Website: crate-barrel
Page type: payment
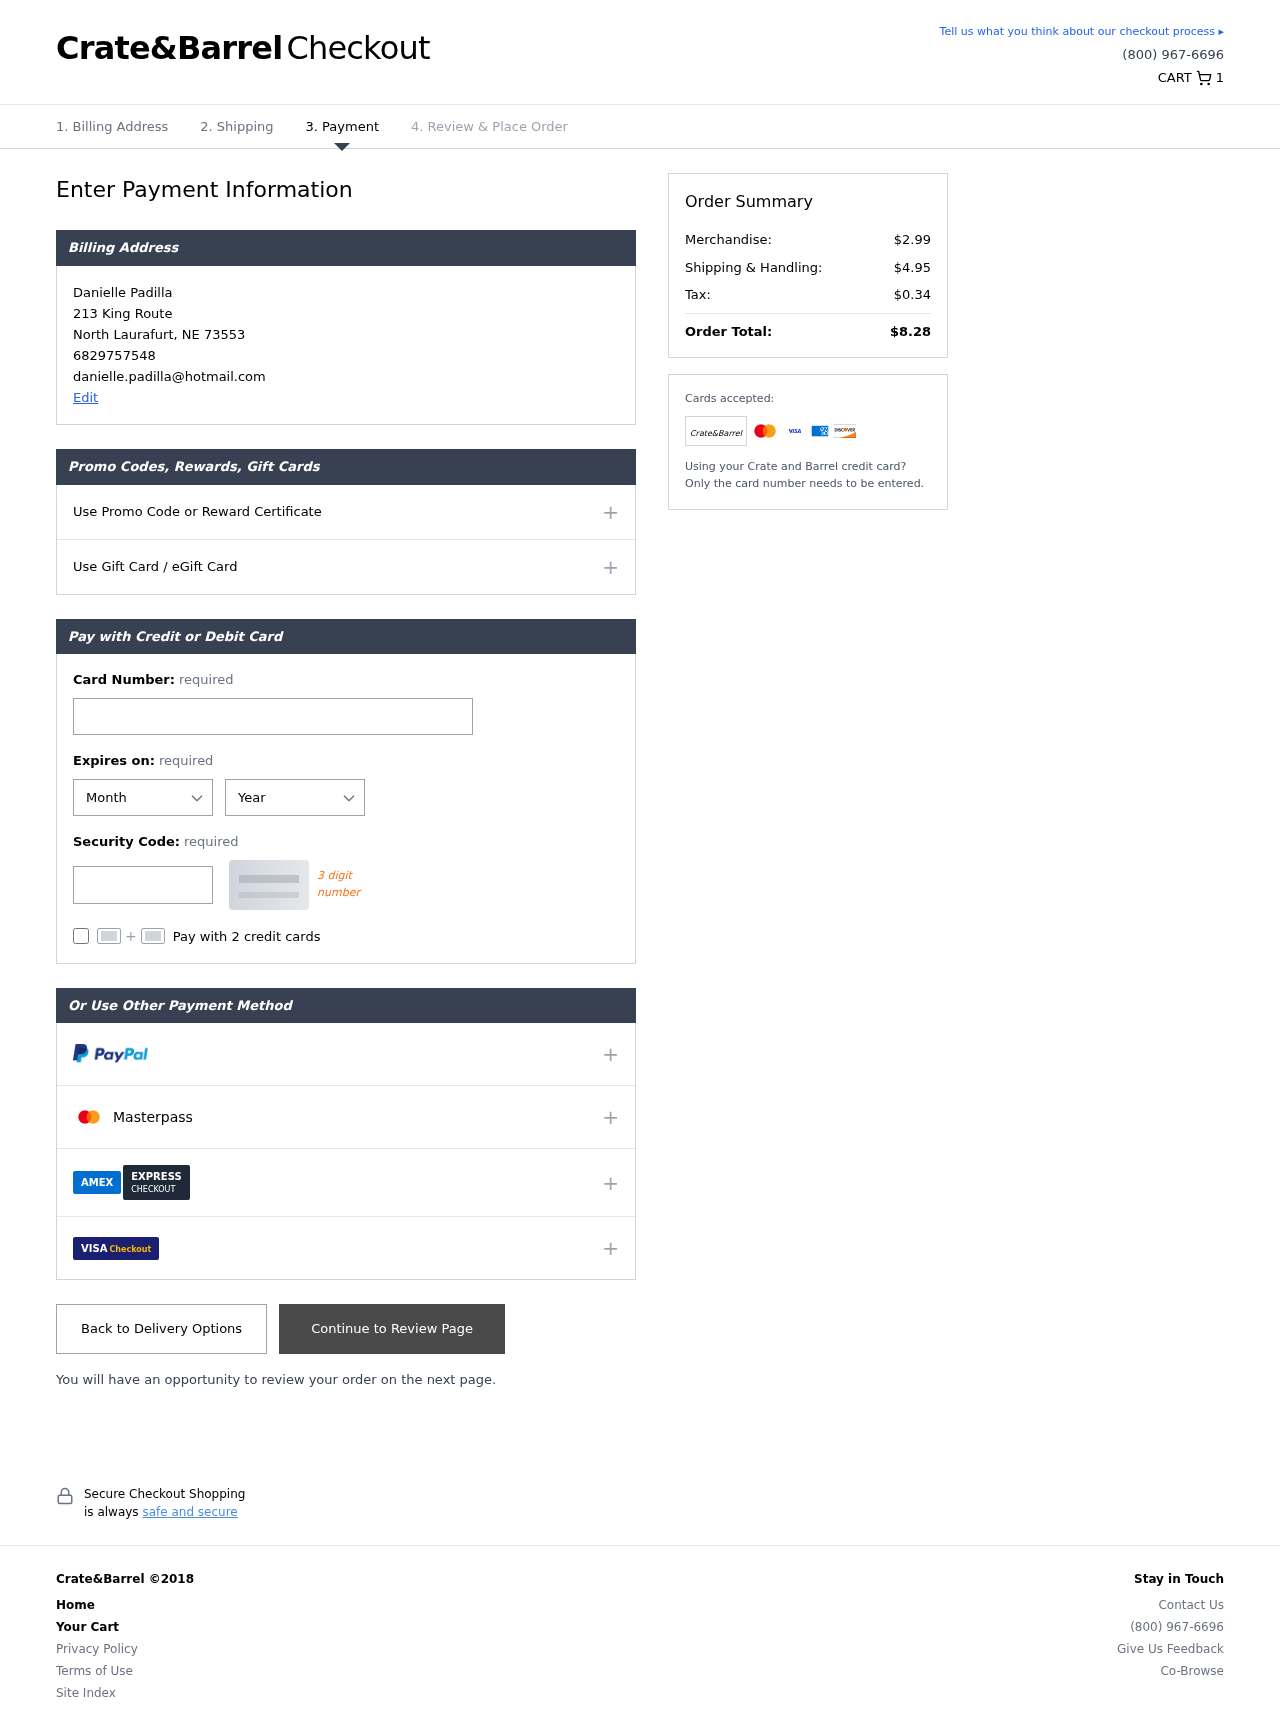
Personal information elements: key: PII_CARD_CVV
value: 665
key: PII_CARD_EXPIRY_MONTH
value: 04
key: PII_CARD_EXPIRY_YEAR
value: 27
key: PII_CARD_NUMBER
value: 4221 3864 5896 9290
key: PII_CITY
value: North Laurafurt
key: PII_EMAIL
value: danielle.padilla@hotmail.com
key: PII_FULLNAME
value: Danielle Padilla
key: PII_PHONE
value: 6829757548
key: PII_POSTCODE
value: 73553
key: PII_STATE_ABBR
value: NE
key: PII_STREET
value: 213 King Route
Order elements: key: ORDER_NUM_ITEMS
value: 1
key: ORDER_SUBTOTAL
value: $2.99
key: ORDER_SHIPPING_COST
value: $4.95
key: ORDER_TAX
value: $0.34
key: ORDER_TOTAL
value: $8.28